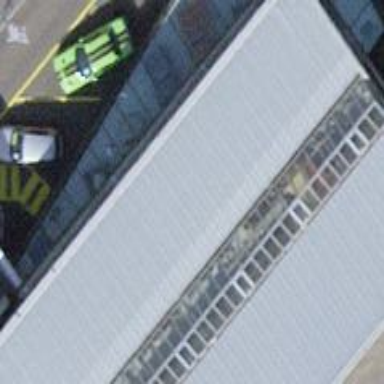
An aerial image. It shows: Car shop.